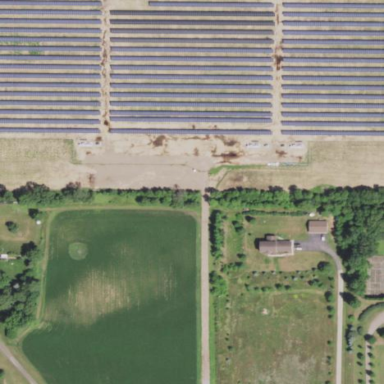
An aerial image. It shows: Industrial area with solar power plant. The plant consists of photovoltaic panels producing electricity. It is enclosed by fence.